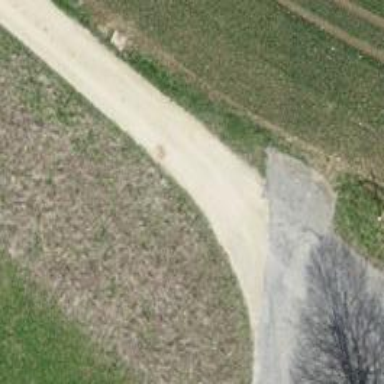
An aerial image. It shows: Track with grade 2 gravel surface.